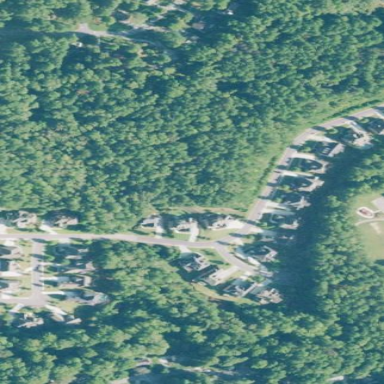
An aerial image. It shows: Single-family residential neighbourhood.